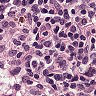
Metastatic tissue present: no